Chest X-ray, AP view. Patient: 38 years old, sex F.
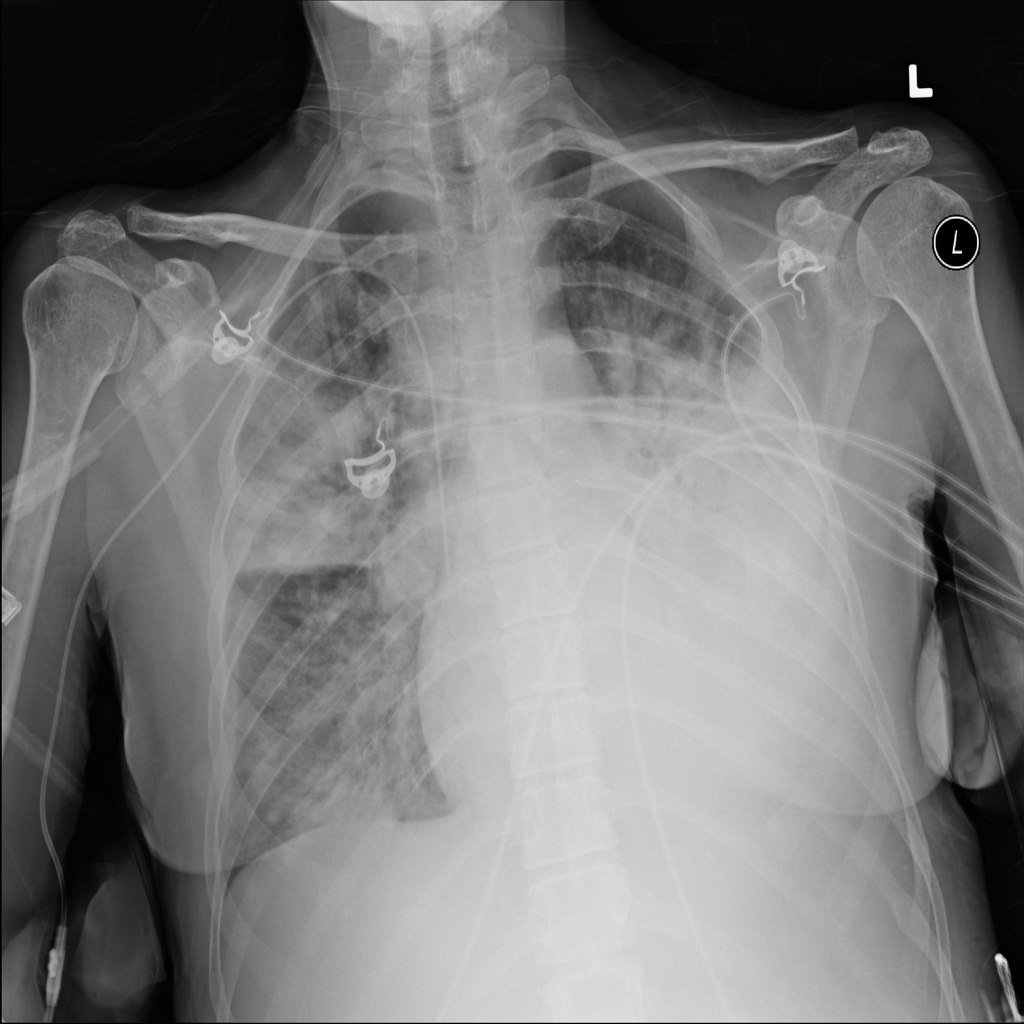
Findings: Effusion, Infiltration